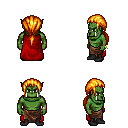
a pixel art fantasy rpg character, male body template, orc, green skin, red cape, robe skirt, light blonde ponytail hairstyle, bracelets, black shoes, four views (front, back, left, right), 2x2 character sprite sheet, small pixel art, hard edges, no anti-aliasing